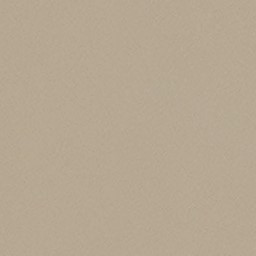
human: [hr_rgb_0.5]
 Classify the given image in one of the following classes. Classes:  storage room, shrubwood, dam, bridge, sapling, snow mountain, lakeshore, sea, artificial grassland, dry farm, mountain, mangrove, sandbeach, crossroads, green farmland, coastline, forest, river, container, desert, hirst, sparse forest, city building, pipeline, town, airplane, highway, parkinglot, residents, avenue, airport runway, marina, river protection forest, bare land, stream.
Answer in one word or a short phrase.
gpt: desert